Question: I had a question more detailed earlier which I had no answer, I will have the same question with a simpler way:
I have an EF database with foreign key to another table.

I would like to an . But I need to this like this and I'll write the codes below:
1. Go to database and retrieve the Member by id, return EF Member object
2. Do some changes on the object OUTSIDE the EF Context
3. Send the MODIFED EF Member into a Save method
4. In BL layer save method uses the context and save changes.
1)
'''
MemberManager currentMemberManager = new MemberManager();
Member NewMember = currentMemberManager.GetById(2);
'''
2)
'''
NewMember.FirstName = "NewFirstName";
NewMember.LanguageId = 1;
'''
3)
'''
currentMemberManager.Save(NewMember);
'''
4)
'''
public void Save2(Member newMember)
{
using (var Context = new NoxonEntities())
{
Member existingMember = Context.Member.First(c => c.Id == newMember.Id);
existingMember.FirstName = newMember.FirstName;
existingMember.Language = Context.Language.First(c => c.Id == newMember.LanguageId);
Context.SaveChanges();//In here I get the error below
}
}
'''
> The changes to the database were committed successfully, but an error
occurred while updating the object context. The ObjectContext might be
in an inconsistent state. Inner exception message: A referential
integrity constraint violation occurred: The property values that
define the referential constraints are not consistent between
principal and dependent objects in the relationship.: You may suggest to SEND a different class (Ex: public class
MyMember) that has all the necessary properties and totally separated
from EF. But this requires much work to get all EF object converting
into my separate classes. Am I right?
I am hoping there is a way to Detach the entity just long enough for me to modify it and save the values into database. (Also, I tried the Detach method which updates no rows at all)
I've been trying to solve this for hours now.
Please, help me to understand it better, I really need a solution. Thank you so much to anyone how has some ideas.
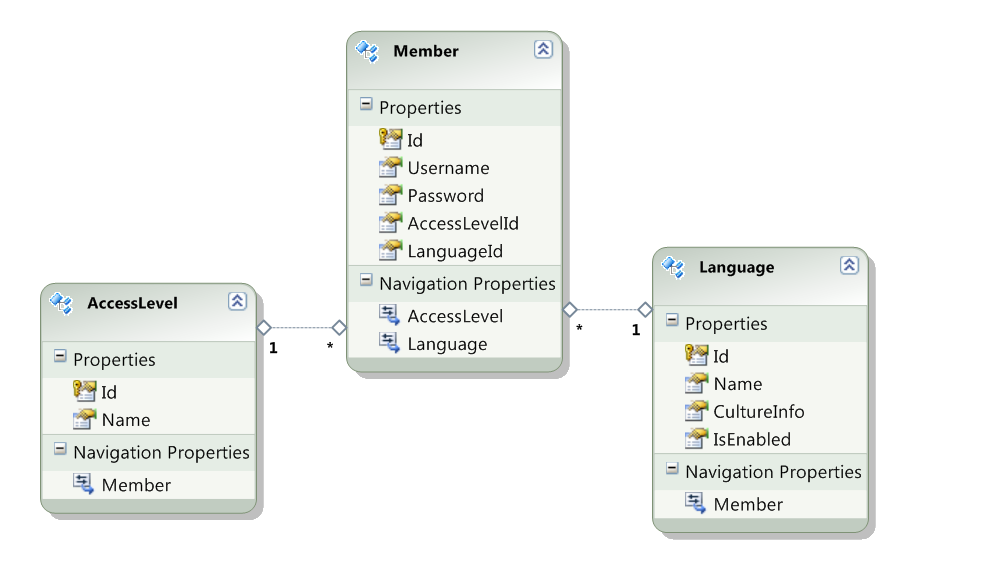
Answer: Could you do something simple like detaching the entity, then attaching it to the context when you're ready to save?
'''
MemberManager currentMemberManager = new MemberManager();
Member NewMember = currentMemberManager.GetById(2);
'''
The get:
'''
public Member GetById(int id)
{
var member = YourContext.Members.FirstOrDefault(m => m.id == id);
YourContext.Detach(member);
return member;
}
'''
The save:
'''
public void Save2(Member newMember)
{
using (var Context = new NoxonEntities())
{
Context.Attach(newMember);
Context.ObjectStateManager.ChangeObjectState(newMember, EntityState.Modified);
Context.SaveChanges();
}
}
'''